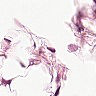
Metastatic tissue present: no